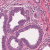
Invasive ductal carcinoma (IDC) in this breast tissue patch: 0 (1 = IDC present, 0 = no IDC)